Question: I need to create one video composed by two stitched videos like the following image:

Actually I'm playing the two videos simultaneously with two instances of AVPlayer, but I need to create the final video with those two videos: Final video = [1 | 2]
Do you have any ideas of how to do this? This is the code I use to play the two videos:
'''
- (void)viewDidLoad
{
[super viewDidLoad];
NSURL *url = [[NSBundle mainBundle] URLForResource:@"video_1" withExtension:@"mp4"];
self.mPlayer = [AVPlayer playerWithURL:url];
self.mPlayer2 = [AVPlayer playerWithURL:url];
[self.mPlayer addObserver:self forKeyPath:@"status" options:0 context:AVPlayerDemoPlaybackViewControllerStatusObservationContext];
[self.mPlayer2 addObserver:self forKeyPath:@"status" options:0 context:AVPlayerDemoPlaybackViewControllerStatusObservationContext];
}
- (void)observeValueForKeyPath:(NSString*)path ofObject:(id)object change:(NSDictionary*)change context:(void*)context
{
if ([object isKindOfClass:[AVPlayer class]]) {
if ([path isEqualToString:@"status"]) {
switch(item.status) {
case AVPlayerItemStatusFailed:
NSLog(@"player item status failed");
break;
case AVPlayerItemStatusReadyToPlay:
NSLog(@"player item status is ready to play");
[self.mPlaybackView2 setPlayer:self.mPlayer2];
[self.mPlaybackView setPlayer:self.mPlayer];
[self.mPlayer play];
[self.mPlayer2 play];
break;
case AVPlayerItemStatusUnknown:
NSLog(@"player item status is unknown");
break;
}
}
}
}
'''
Source: <URL>
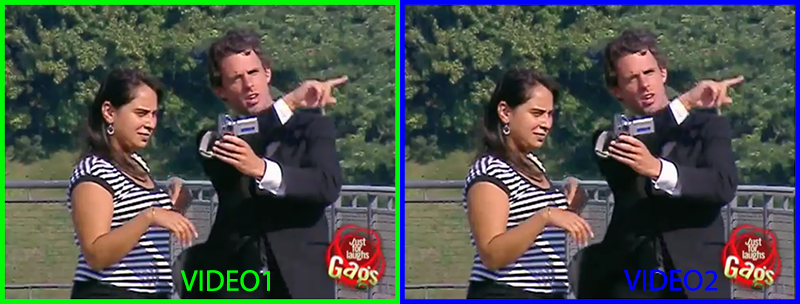
Answer: I found the solution. Here I go:
'''
- (void)stitchAudio:(NSURL *)file1 audio2:(NSURL *)file2 {
AVAsset *video1Asset = [AVAsset assetWithURL:file1];
AVAsset *video2Asset = [AVAsset assetWithURL:file2];
AVMutableComposition* mixComposition = [AVMutableComposition composition];
AVMutableCompositionTrack *firstTrack = [mixComposition addMutableTrackWithMediaType:AVMediaTypeVideo preferredTrackID:kCMPersistentTrackID_Invalid];
[firstTrack insertTimeRange:CMTimeRangeMake(kCMTimeZero, video1Asset.duration)
ofTrack:[[video1Asset tracksWithMediaType:AVMediaTypeVideo] objectAtIndex:0]
atTime:kCMTimeZero error:nil];
AVMutableCompositionTrack *secondTrack = [mixComposition addMutableTrackWithMediaType:AVMediaTypeVideo preferredTrackID:kCMPersistentTrackID_Invalid];
[secondTrack insertTimeRange:CMTimeRangeMake(kCMTimeZero, video2Asset.duration)
ofTrack:[[video2Asset tracksWithMediaType:AVMediaTypeVideo] objectAtIndex:0]
atTime:kCMTimeZero error:nil];
//See how we are creating AVMutableVideoCompositionInstruction object.This object will contain the array of our AVMutableVideoCompositionLayerInstruction objects.You set the duration of the layer.You should add the lenght equal to the lingth of the longer asset in terms of duration.
AVMutableVideoCompositionInstruction * MainInstruction = [AVMutableVideoCompositionInstruction videoCompositionInstruction];
MainInstruction.timeRange = CMTimeRangeMake(kCMTimeZero, video1Asset.duration);
//We will be creating 2 AVMutableVideoCompositionLayerInstruction objects.Each for our 2 AVMutableCompositionTrack.here we are creating AVMutableVideoCompositionLayerInstruction for out first track.see how we make use of Affinetransform to move and scale our First Track.so it is displayed at the bottom of the screen in smaller size.(First track in the one that remains on top).
AVMutableVideoCompositionLayerInstruction *FirstlayerInstruction = [AVMutableVideoCompositionLayerInstruction videoCompositionLayerInstructionWithAssetTrack:firstTrack];
CGAffineTransform Scale = CGAffineTransformMakeScale(0.68f,0.68f);
CGAffineTransform Move = CGAffineTransformMakeTranslation(0,0);
[FirstlayerInstruction setTransform:CGAffineTransformConcat(Scale,Move) atTime:kCMTimeZero];
//Here we are creating AVMutableVideoCompositionLayerInstruction for out second track.see how we make use of Affinetransform to move and scale our second Track.
AVMutableVideoCompositionLayerInstruction *SecondlayerInstruction = [AVMutableVideoCompositionLayerInstruction videoCompositionLayerInstructionWithAssetTrack:secondTrack];
CGAffineTransform SecondScale = CGAffineTransformMakeScale(0.68f,0.68f);
CGAffineTransform SecondMove = CGAffineTransformMakeTranslation(318,0);
[SecondlayerInstruction setTransform:CGAffineTransformConcat(SecondScale,SecondMove) atTime:kCMTimeZero];
//Now we add our 2 created AVMutableVideoCompositionLayerInstruction objects to our AVMutableVideoCompositionInstruction in form of an array.
MainInstruction.layerInstructions = [NSArray arrayWithObjects:FirstlayerInstruction,SecondlayerInstruction,nil];
//Now we create AVMutableVideoComposition object.We can add mutiple AVMutableVideoCompositionInstruction to this object.We have only one AVMutableVideoCompositionInstruction object in our example.You can use multiple AVMutableVideoCompositionInstruction objects to add multiple layers of effects such as fade and transition but make sure that time ranges of the AVMutableVideoCompositionInstruction objects dont overlap.
AVMutableVideoComposition *MainCompositionInst = [AVMutableVideoComposition videoComposition];
MainCompositionInst.instructions = [NSArray arrayWithObject:MainInstruction];
MainCompositionInst.frameDuration = CMTimeMake(1, 30);
MainCompositionInst.renderSize = CGSizeMake(640, 480);
//Finally just add the newly created AVMutableComposition with multiple tracks to an AVPlayerItem and play it using AVPlayer.
AVPlayerItem * newPlayerItem = [AVPlayerItem playerItemWithAsset:mixComposition];
newPlayerItem.videoComposition = MainCompositionInst;
self.mPlayer = [AVPlayer playerWithPlayerItem:newPlayerItem];
[self.mPlaybackView setPlayer:self.mPlayer];
[self.mPlayer play];
// [self.mPlayer addObserver:self forKeyPath:@"status" options:0 context:AVPlayerDemoPlaybackViewControllerStatusObservationContext];
// Create the export session with the composition and set the preset to the highest quality.
AVAssetExportSession *exporter = [[AVAssetExportSession alloc] initWithAsset:mixComposition presetName:AVAssetExportPresetHighestQuality];
// Set the desired output URL for the file created by the export process.
exporter.outputURL = [self newUniqueAudioFileURL];
exporter.videoComposition = MainCompositionInst;
// Set the output file type to be a QuickTime movie.
exporter.outputFileType = AVFileTypeQuickTimeMovie;
exporter.shouldOptimizeForNetworkUse = YES;
// Asynchronously export the composition to a video file and save this file to the camera roll once export completes.
[exporter exportAsynchronouslyWithCompletionHandler:^{
dispatch_async(dispatch_get_main_queue(), ^{
if (exporter.status == AVAssetExportSessionStatusCompleted) {
ALAssetsLibrary *assetsLibrary = [[ALAssetsLibrary alloc] init];
self.mPlayer = [AVPlayer playerWithURL:exporter.outputURL];
//self.mPlayer2 = [AVPlayer playerWithURL:url];
//[self.mPlayer addObserver:self forKeyPath:@"status" options:0 context:AVPlayerDemoPlaybackViewControllerStatusObservationContext];
if ([assetsLibrary videoAtPathIsCompatibleWithSavedPhotosAlbum:exporter.outputURL]) {
[assetsLibrary writeVideoAtPathToSavedPhotosAlbum:exporter.outputURL completionBlock:NULL];
}
}
});
}];
}
'''
Source: <URL>